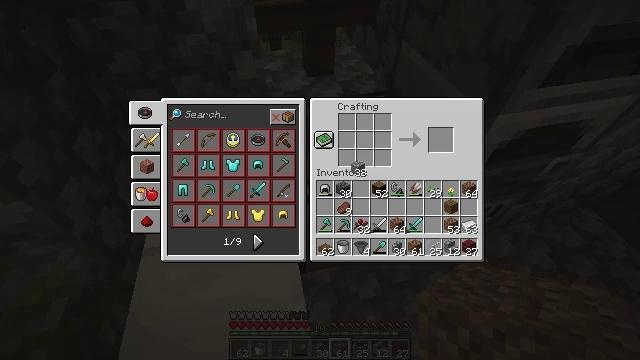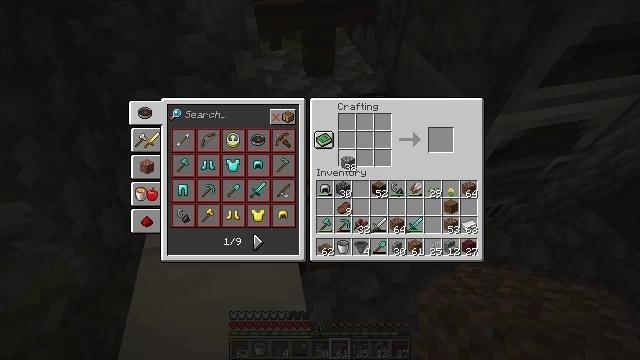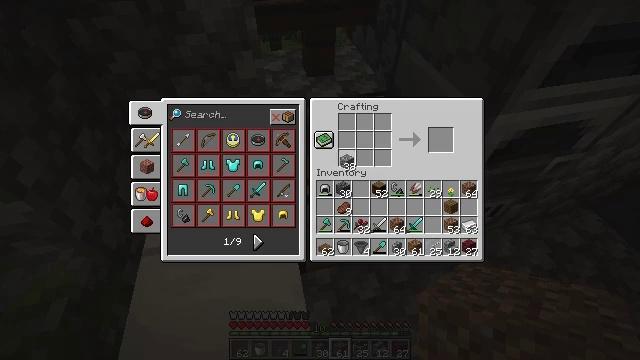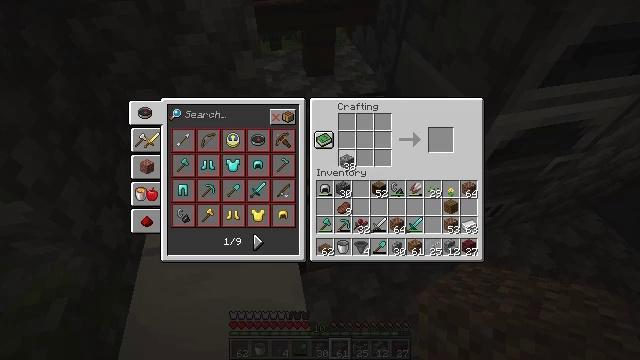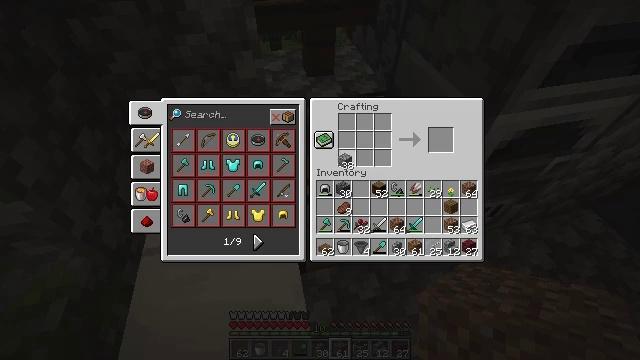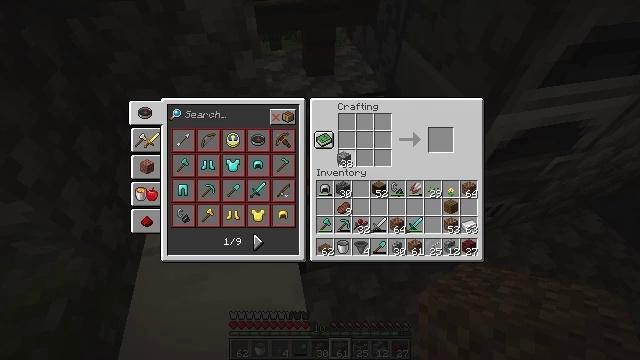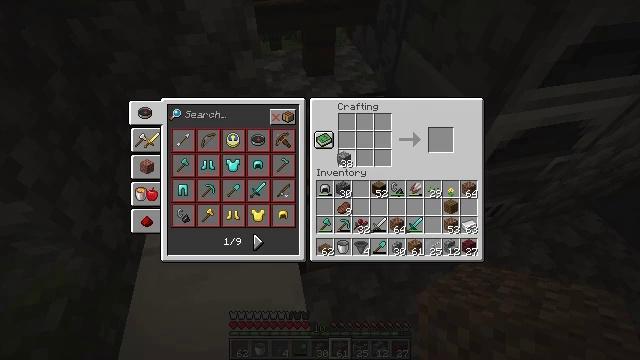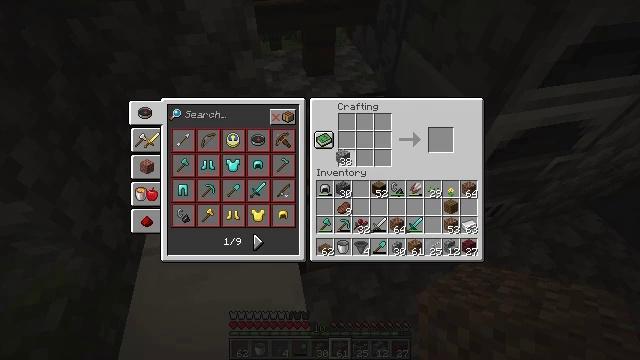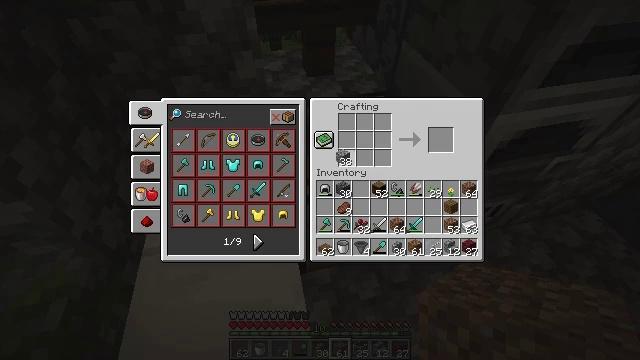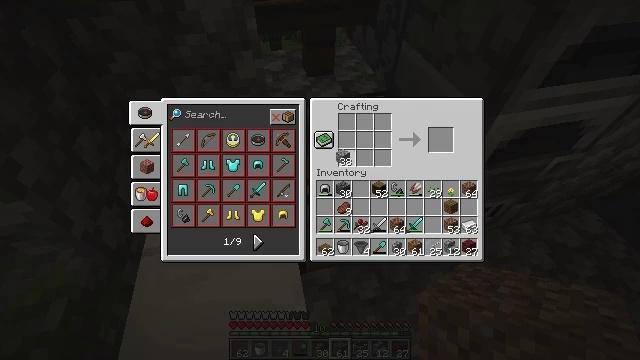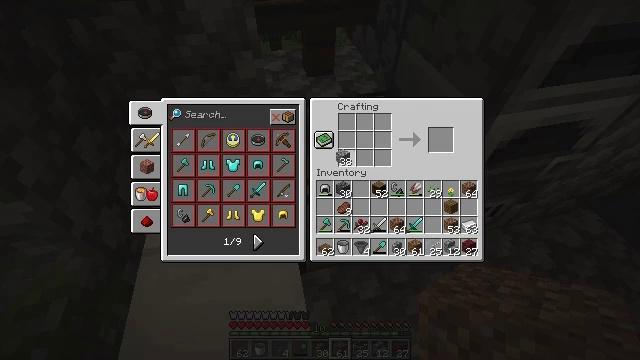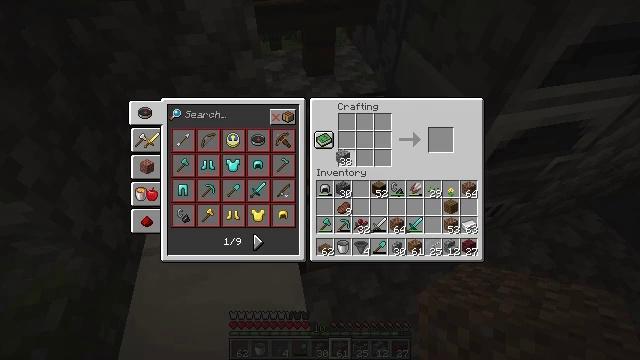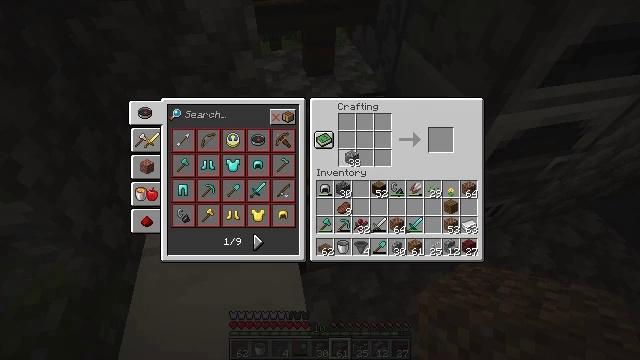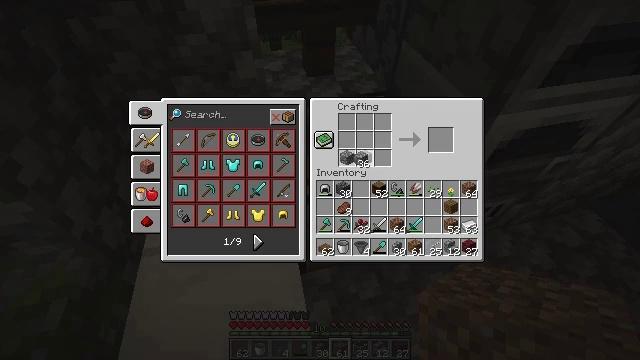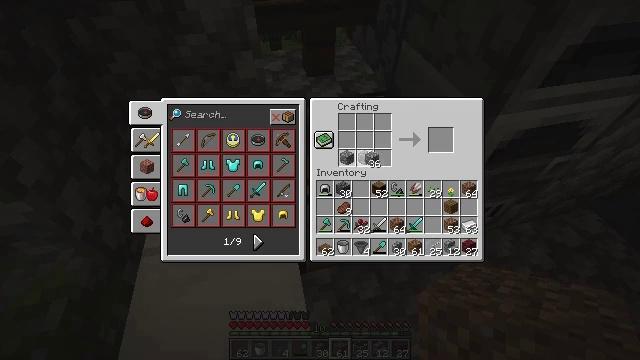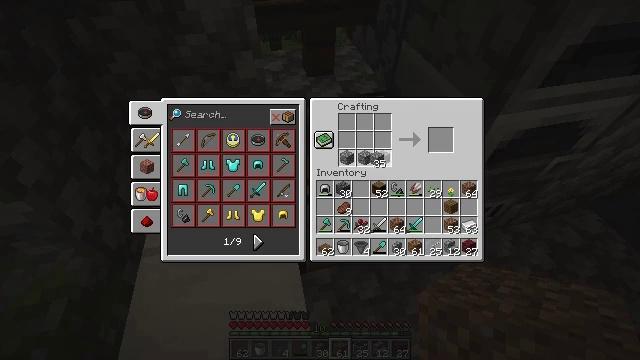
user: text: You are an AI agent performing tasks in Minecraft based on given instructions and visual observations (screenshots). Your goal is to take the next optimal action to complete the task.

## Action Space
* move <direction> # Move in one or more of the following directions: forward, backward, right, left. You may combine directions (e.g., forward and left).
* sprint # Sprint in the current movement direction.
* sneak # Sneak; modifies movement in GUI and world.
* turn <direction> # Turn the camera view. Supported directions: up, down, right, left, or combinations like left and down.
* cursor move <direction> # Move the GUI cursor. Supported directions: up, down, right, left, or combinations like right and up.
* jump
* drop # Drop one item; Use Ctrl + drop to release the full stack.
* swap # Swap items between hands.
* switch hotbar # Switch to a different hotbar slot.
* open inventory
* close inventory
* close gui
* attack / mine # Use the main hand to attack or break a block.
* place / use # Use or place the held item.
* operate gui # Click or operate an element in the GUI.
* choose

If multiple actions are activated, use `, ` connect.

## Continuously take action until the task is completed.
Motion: motion action
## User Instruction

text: Make a cobblestone wall using cobblestone.
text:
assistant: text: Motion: cursor move left
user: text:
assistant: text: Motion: no_op
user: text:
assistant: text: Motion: no_op
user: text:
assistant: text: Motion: no_op
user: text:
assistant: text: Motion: no_op
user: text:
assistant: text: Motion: no_op
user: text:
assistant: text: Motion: no_op
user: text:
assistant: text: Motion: no_op
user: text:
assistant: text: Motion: choose
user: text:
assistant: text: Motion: choose
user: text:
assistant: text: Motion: choose
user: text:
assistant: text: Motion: cursor move right, choose
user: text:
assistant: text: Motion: cursor move right, choose
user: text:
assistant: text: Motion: cursor move right, choose
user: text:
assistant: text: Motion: choose
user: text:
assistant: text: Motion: choose
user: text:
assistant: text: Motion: choose
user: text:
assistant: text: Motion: choose
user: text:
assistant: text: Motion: choose
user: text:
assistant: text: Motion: choose
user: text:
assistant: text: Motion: choose
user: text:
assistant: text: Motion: choose
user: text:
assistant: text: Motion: choose
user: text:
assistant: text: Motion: choose
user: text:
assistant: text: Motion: choose
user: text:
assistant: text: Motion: cursor move left, choose
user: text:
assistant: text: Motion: cursor move left, choose
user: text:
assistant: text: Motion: cursor move left, choose
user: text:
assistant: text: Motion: choose
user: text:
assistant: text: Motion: choose